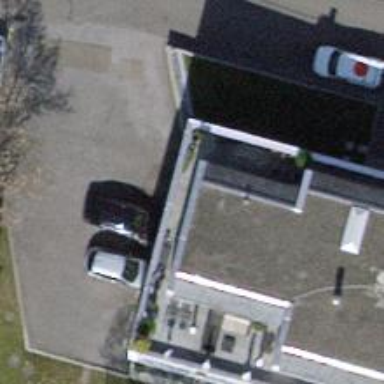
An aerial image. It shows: Parking entrance.